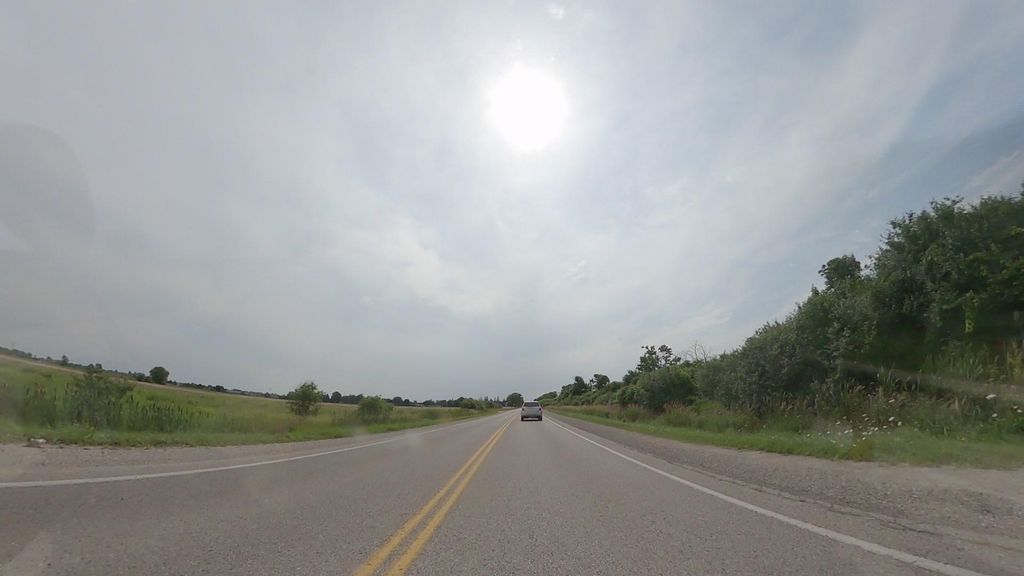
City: kitchener-waterloo